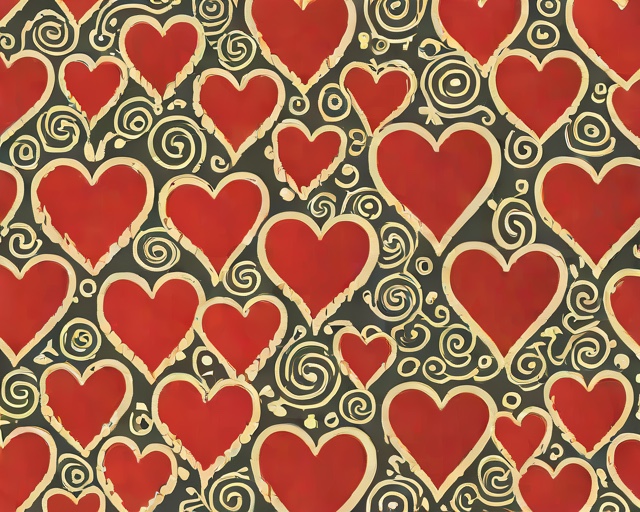
Category: Congratulations